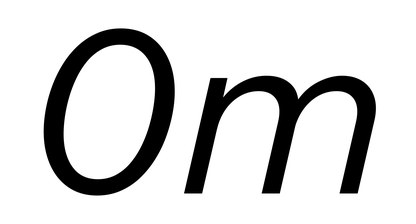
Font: InstrumentSans-Italic_Italic